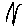
Label: cat